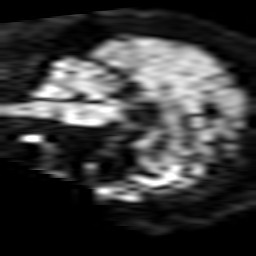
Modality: TRACE
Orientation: sagittal
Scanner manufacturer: philips
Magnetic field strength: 1.5 T
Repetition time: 2.878 s
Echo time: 0.06279 s